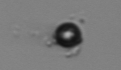
Label: bead